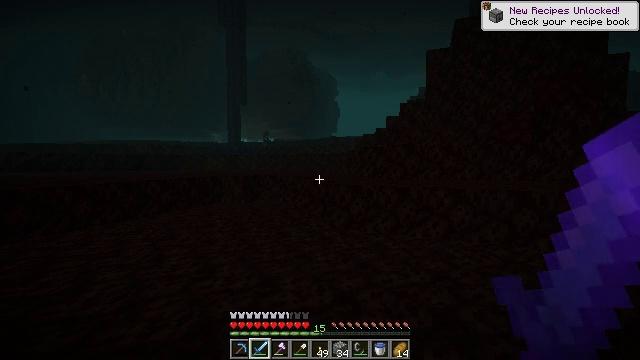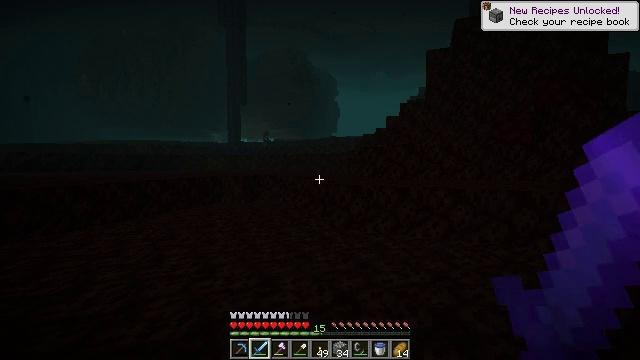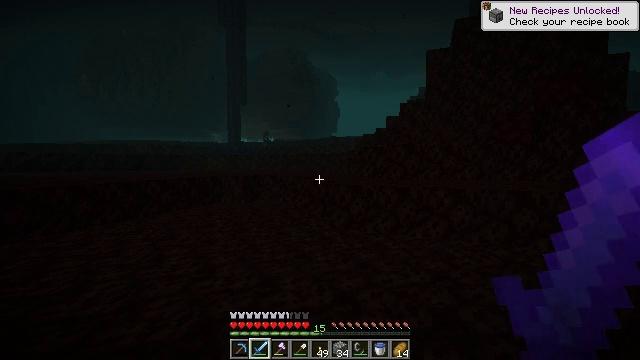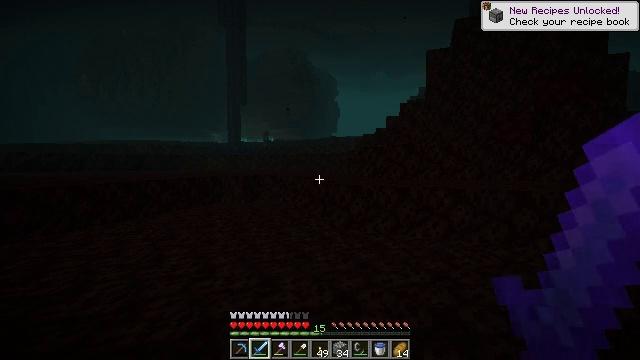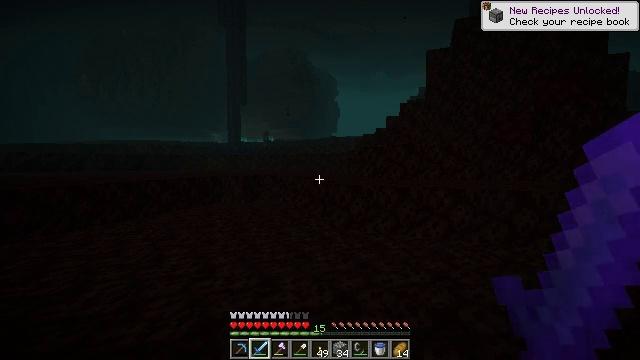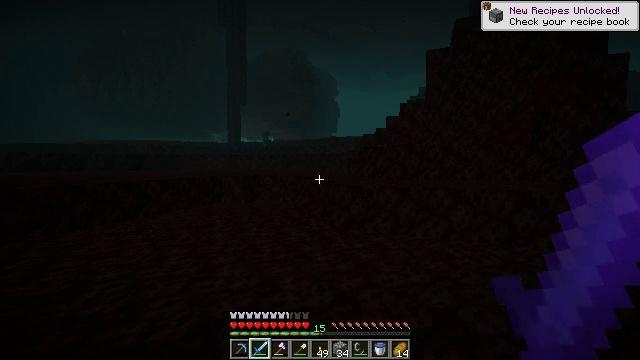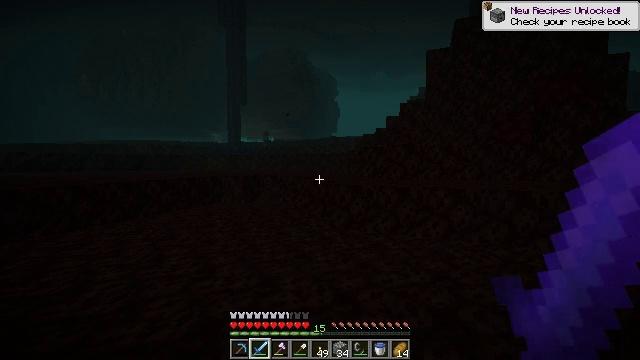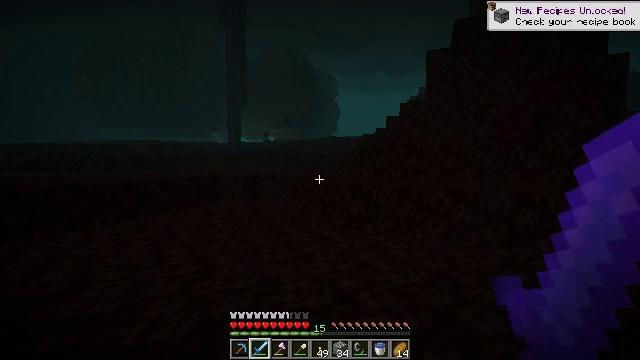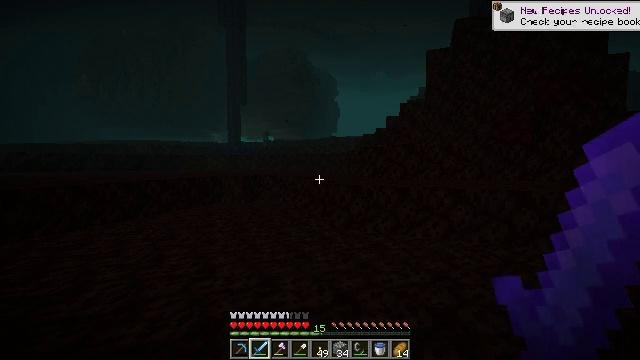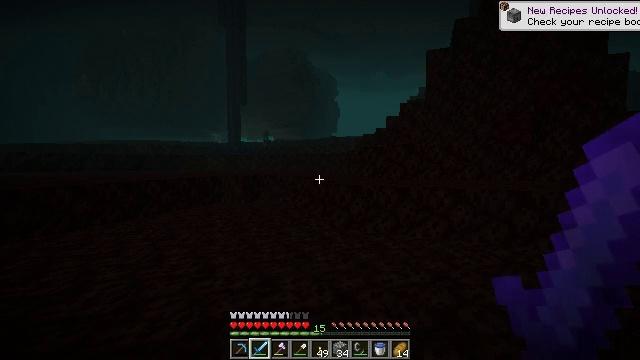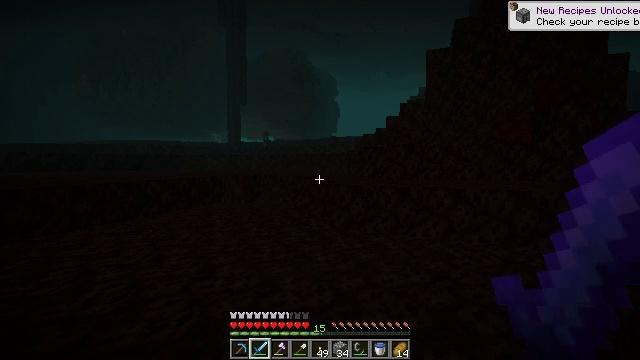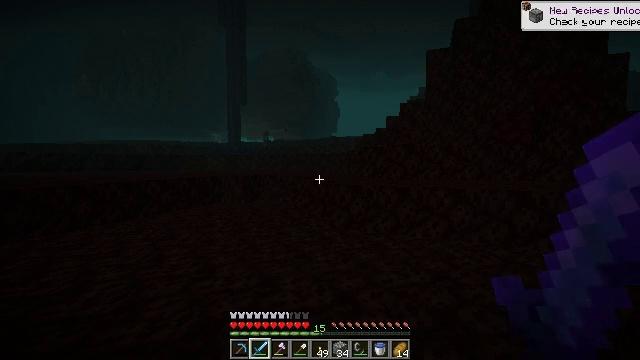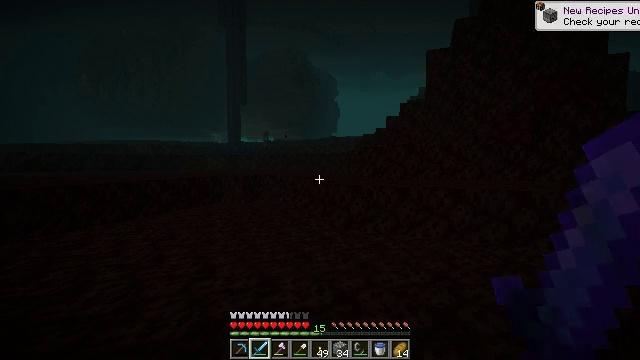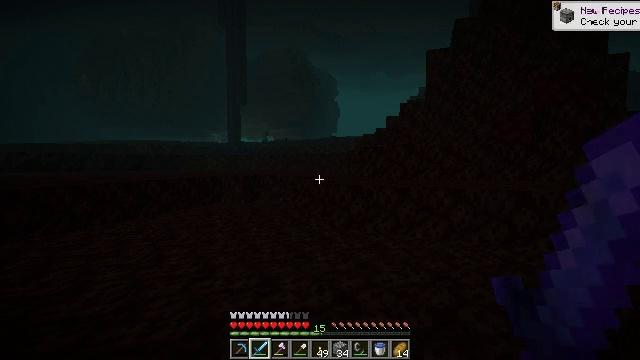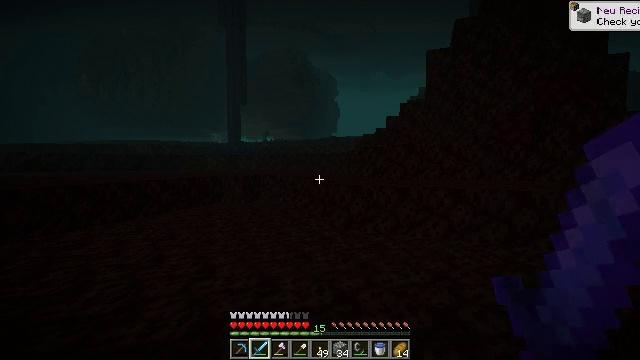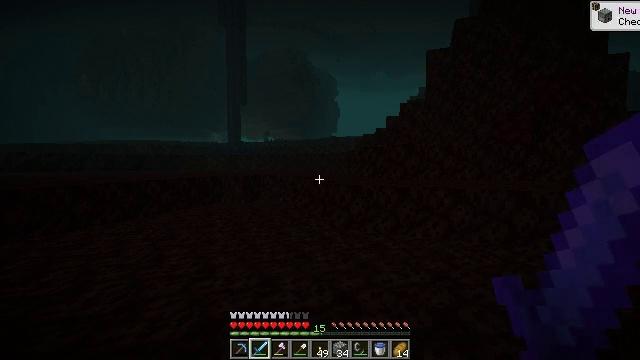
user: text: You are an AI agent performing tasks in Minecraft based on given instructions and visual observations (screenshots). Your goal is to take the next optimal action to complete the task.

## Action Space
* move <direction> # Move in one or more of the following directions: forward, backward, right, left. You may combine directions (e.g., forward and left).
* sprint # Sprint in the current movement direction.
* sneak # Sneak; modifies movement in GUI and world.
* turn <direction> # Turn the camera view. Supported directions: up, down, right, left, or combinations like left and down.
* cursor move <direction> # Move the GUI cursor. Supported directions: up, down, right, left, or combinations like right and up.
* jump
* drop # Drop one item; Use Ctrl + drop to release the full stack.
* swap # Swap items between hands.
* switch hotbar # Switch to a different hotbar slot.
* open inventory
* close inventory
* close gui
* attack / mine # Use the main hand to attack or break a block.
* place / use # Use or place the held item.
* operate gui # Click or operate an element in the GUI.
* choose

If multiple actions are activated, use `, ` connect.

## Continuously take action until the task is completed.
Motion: motion action
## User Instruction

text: Collect soul soil from the ground.
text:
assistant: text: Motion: no_op
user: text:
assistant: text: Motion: no_op
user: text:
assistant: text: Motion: no_op
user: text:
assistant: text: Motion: no_op
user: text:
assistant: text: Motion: no_op
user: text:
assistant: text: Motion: no_op
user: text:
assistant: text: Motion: no_op
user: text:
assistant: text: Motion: no_op
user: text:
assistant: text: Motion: no_op
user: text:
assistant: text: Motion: no_op
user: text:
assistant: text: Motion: no_op
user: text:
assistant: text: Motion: no_op
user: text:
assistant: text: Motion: no_op
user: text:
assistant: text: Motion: no_op
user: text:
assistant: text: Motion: no_op
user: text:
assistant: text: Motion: no_op
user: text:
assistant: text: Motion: no_op
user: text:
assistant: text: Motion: no_op
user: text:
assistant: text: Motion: no_op
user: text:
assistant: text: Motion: no_op
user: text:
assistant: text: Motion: no_op
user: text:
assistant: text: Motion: no_op
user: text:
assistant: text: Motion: no_op
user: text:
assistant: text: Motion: move forward
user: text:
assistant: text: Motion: move forward
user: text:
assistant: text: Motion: move forward
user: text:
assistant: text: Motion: move forward
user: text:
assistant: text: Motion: move forward
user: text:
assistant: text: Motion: move forward
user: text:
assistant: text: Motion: move forward